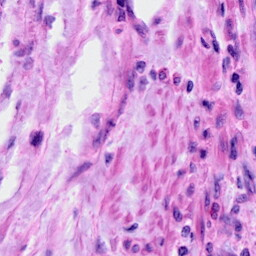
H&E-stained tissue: Cervix